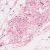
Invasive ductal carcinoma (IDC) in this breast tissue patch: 0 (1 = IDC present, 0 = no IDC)